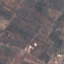
Land use / land cover class: PermanentCrop